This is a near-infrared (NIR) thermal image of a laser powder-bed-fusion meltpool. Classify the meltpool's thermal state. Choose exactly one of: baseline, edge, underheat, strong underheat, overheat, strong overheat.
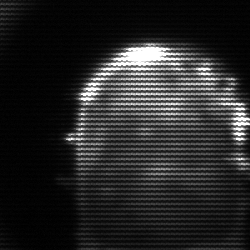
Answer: baseline